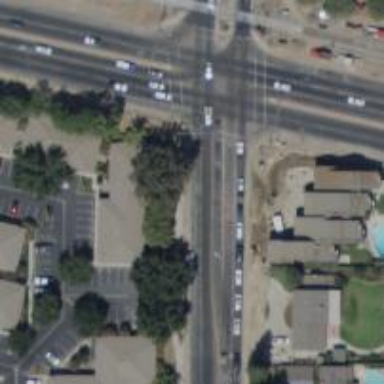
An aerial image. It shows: Crossing with line markings on the road.